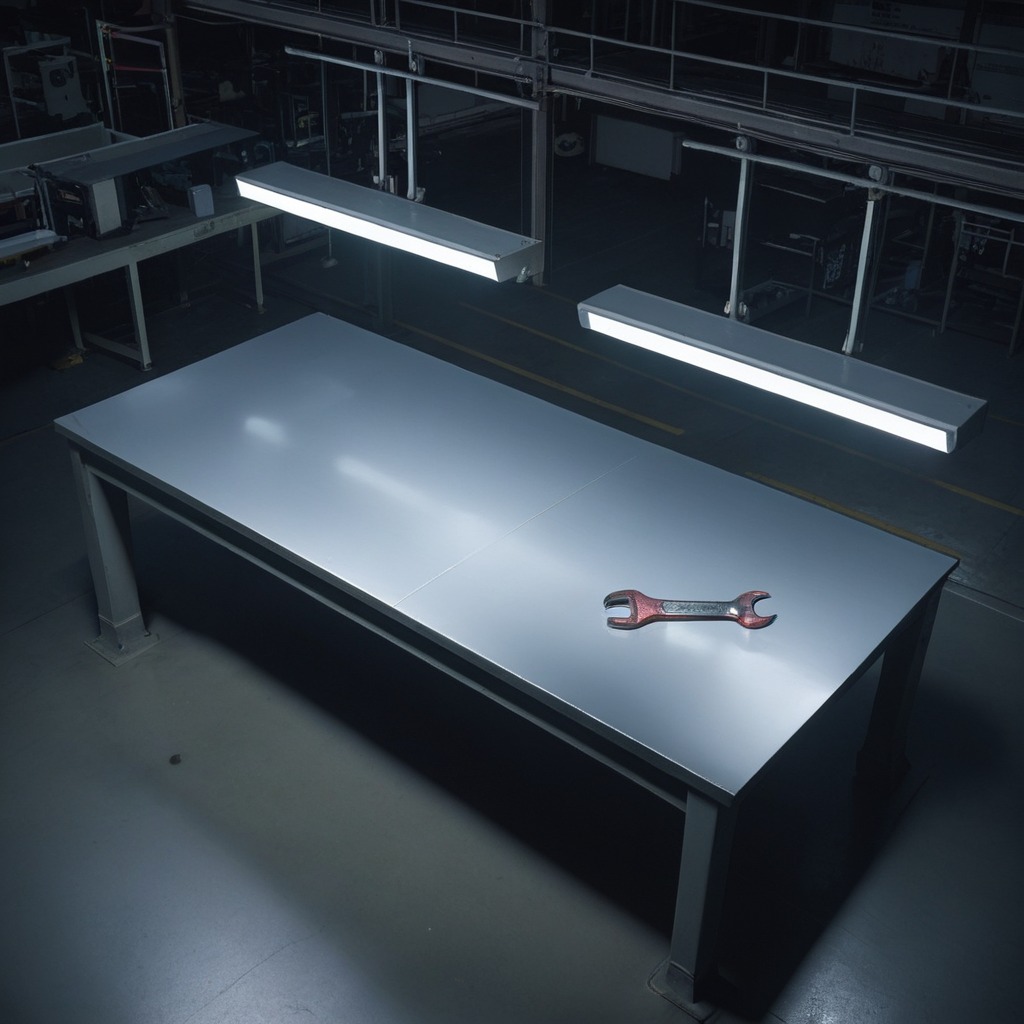
A wrench lies on the tabletop in the evening.